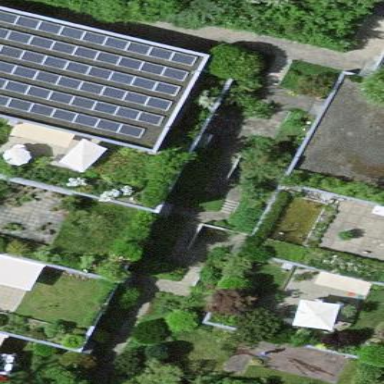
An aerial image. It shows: Terrace building.